Question: Resharper tells me that MemberInfo.DeclaringType can never be null:

However when that code is run, the text "Top level member" is printed. I don't get it, what's wrong here?
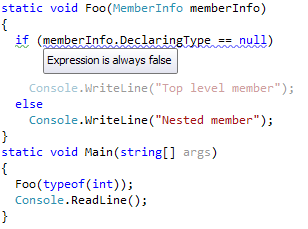
Answer: Resharper is simply wrong here. 'MemberInfo' is an 'abstract' type and it's possible for an arbitrary implementation to return whatever it pleases including 'null'
Example:
'''
class EvilMemberInfo : MemberInfo
{
public override System.Type DeclaringType
{
get { return null; }
}
// Rest omitted for brevity
}
'''